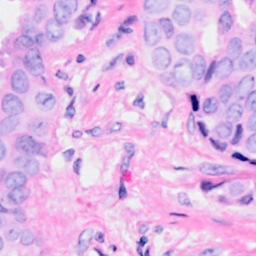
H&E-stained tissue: Breast